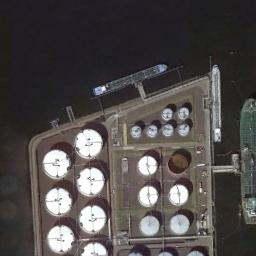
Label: storage_tank